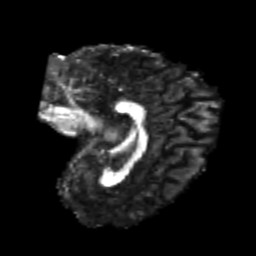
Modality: FA
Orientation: sagittal
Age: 18
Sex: female
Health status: healthy
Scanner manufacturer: philips
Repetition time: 7.386 s
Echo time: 0.08599 s